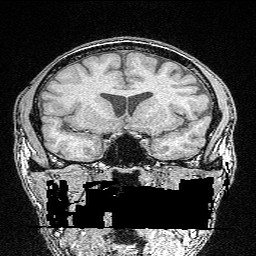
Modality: FLASH
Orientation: sagittal
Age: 30
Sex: male